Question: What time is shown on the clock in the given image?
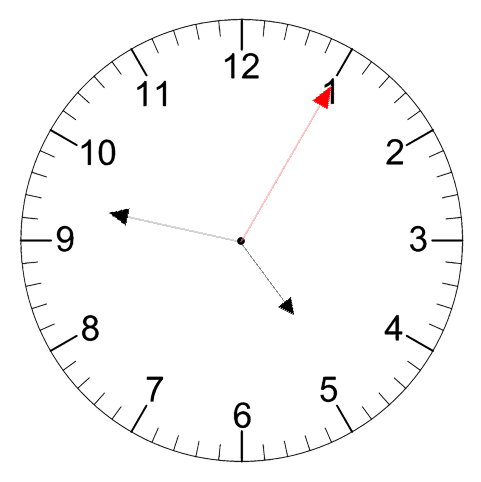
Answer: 04:47:05